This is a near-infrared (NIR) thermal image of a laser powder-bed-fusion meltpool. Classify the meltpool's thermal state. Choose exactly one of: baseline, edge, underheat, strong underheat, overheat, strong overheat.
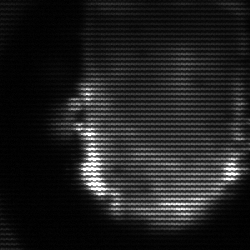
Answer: baseline